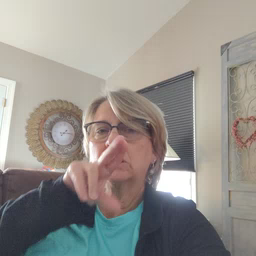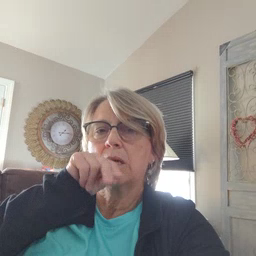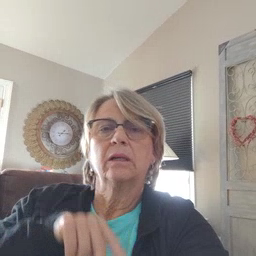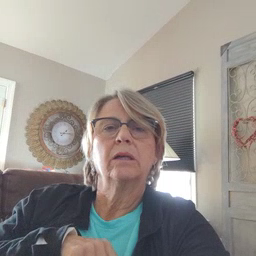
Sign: duck